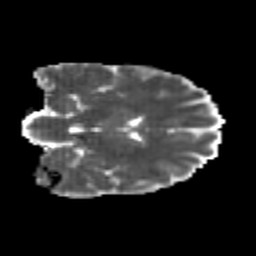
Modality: MD
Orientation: coronal
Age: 24
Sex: female
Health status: healthy
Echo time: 0.074 s